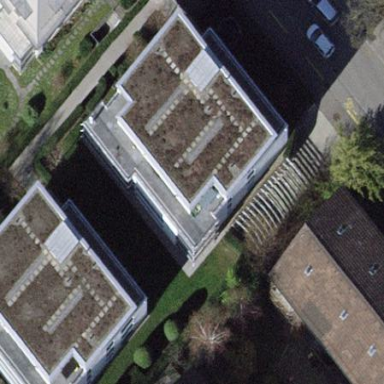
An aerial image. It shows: Building with flat roof oriented across its structure.